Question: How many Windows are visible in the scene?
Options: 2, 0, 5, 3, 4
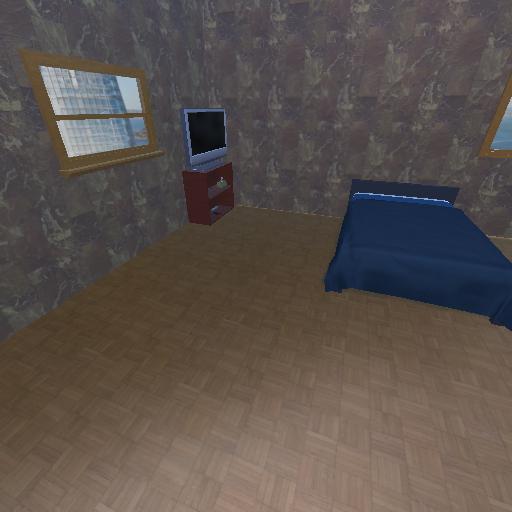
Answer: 2